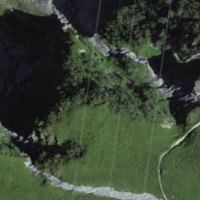
EUNIS habitat code: 26
Species observed at this site:
Polystichum lonchitis
Alnus alnobetula
Saxifraga paniculata
Sorbus aucuparia